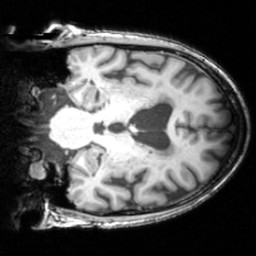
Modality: T1w
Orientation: coronal
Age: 75
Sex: male
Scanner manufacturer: siemens
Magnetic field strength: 3 T
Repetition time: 1.62 s
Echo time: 0.003 s